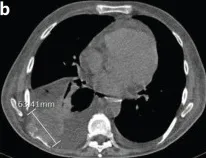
Contrast-enhanced whole-body CT scan revealing stabilisation of the right renal mass, new bilateral pleural effusion and new pericardial effusion with an increase in the size of the lung metastasis (6 cm).
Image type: radiology (ct)